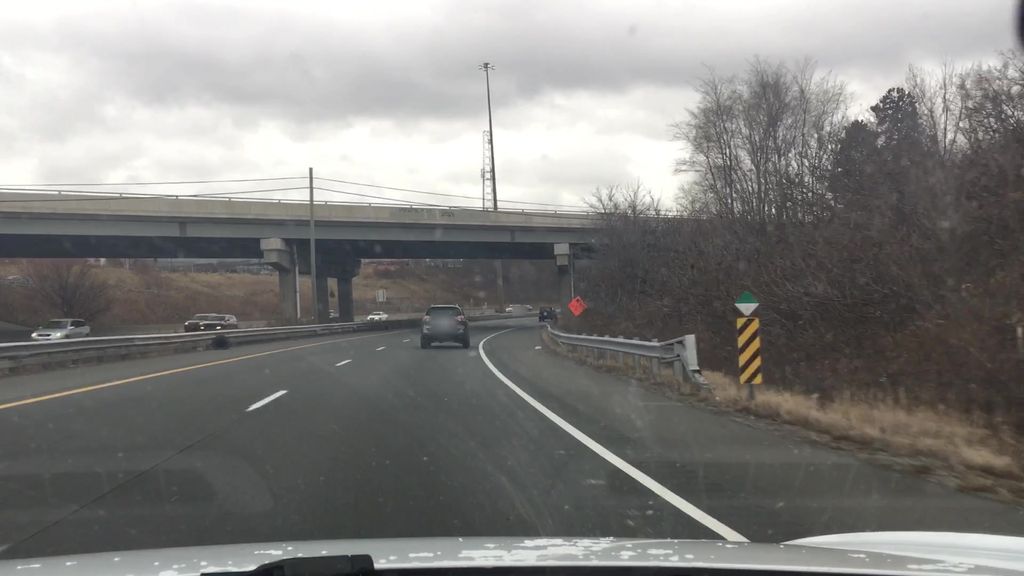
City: hamilton